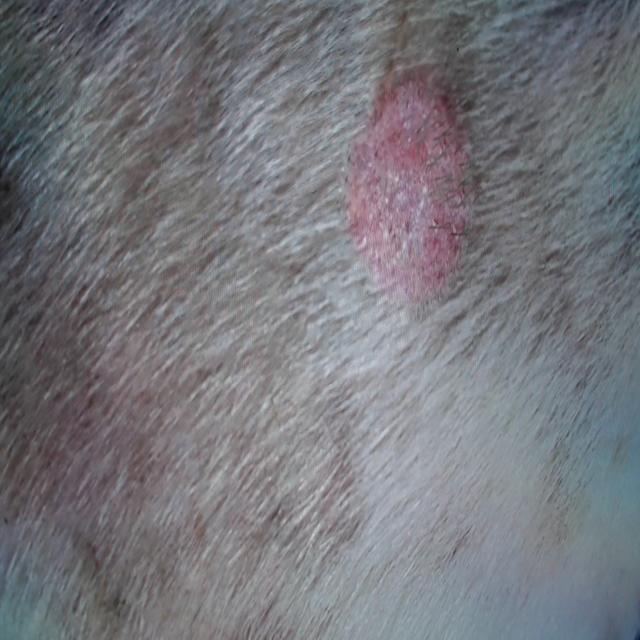
Canine ringworm (Dermatophytosis) — fungal infection caused by Microsporum or Trichophyton. Presents with circular alopecia, scaling, crusting, and broken hairs.